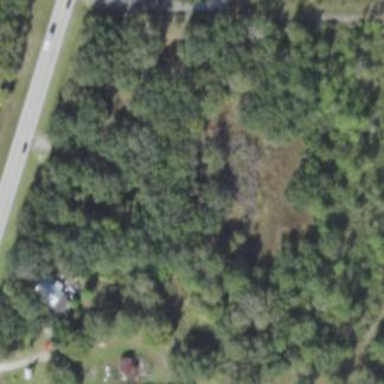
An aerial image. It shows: Mixed leaf woodland.